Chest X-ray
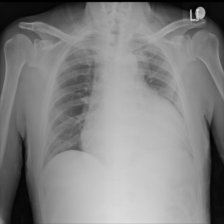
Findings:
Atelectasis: negative
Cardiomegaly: negative
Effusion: negative
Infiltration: negative
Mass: positive
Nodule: negative
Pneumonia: negative
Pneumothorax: negative
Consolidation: negative
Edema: negative
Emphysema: negative
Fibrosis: negative
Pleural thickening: negative
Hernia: negative